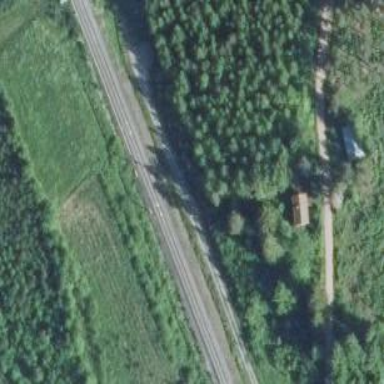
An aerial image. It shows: Railway track with continuous electrified contact line.